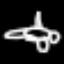
Label: airplane